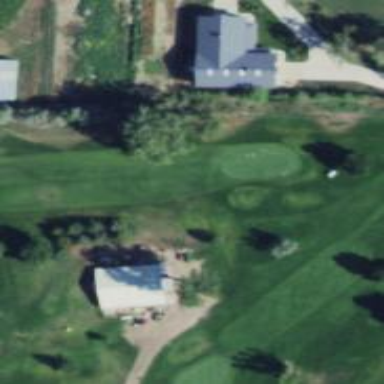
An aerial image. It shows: Golf hole.